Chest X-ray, PA view. Patient: 87 years old, sex M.
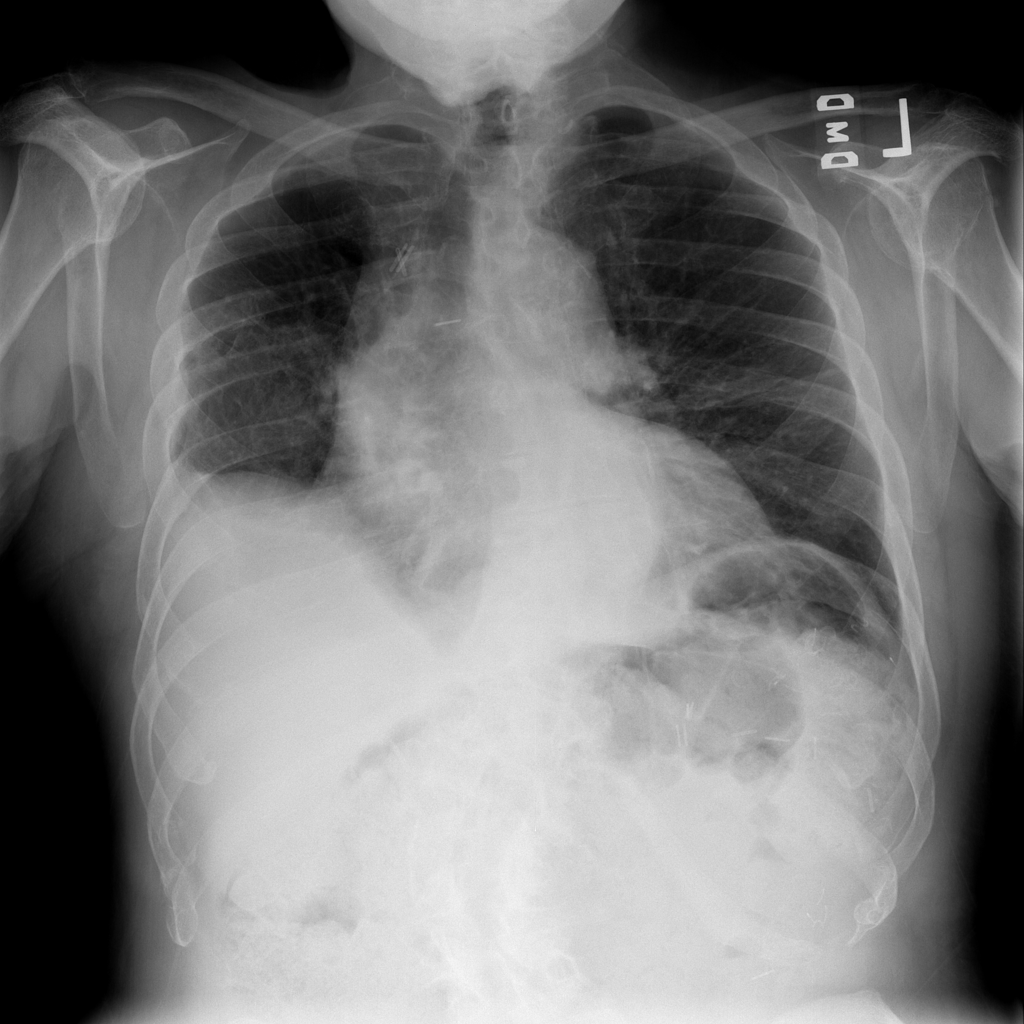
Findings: No Finding